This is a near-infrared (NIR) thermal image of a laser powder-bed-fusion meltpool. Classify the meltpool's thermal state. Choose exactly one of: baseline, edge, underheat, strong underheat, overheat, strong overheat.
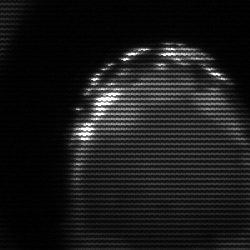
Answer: edge